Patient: sex M, age 29
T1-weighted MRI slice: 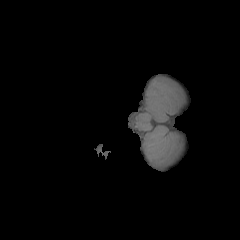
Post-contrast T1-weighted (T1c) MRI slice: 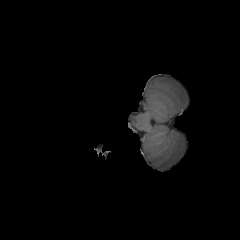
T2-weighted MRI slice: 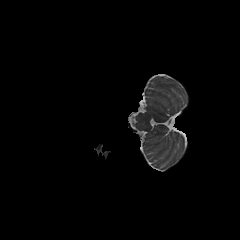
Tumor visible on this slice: no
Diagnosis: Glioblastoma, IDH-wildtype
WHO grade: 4